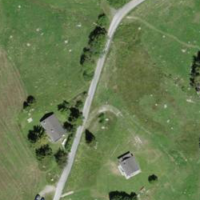
EUNIS habitat code: 23
Species observed at this site:
Caltha palustris